Question: Does any one know of a way that I can read file metadata using node.js? For example, I want to read the 'comment' attribute on the 'details' tab of a jpeg file (on a Windows machine). See image below to understand what it is I am trying to read from the file's metadata.

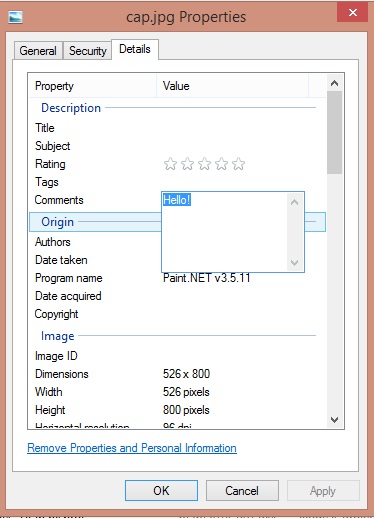
Answer: There are a lot of NPM packages for reading EXIF data. For example:
<URL>
'''
var parser = require('exif-parser').create(buffer);
var result = parser.parse();
console.log(result);
'''